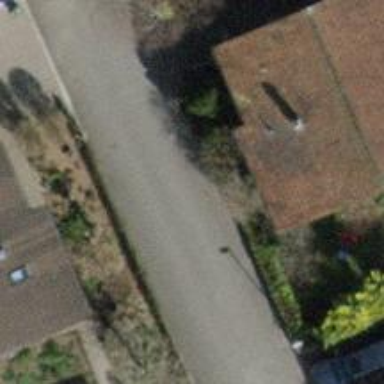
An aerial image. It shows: Paved residential road.